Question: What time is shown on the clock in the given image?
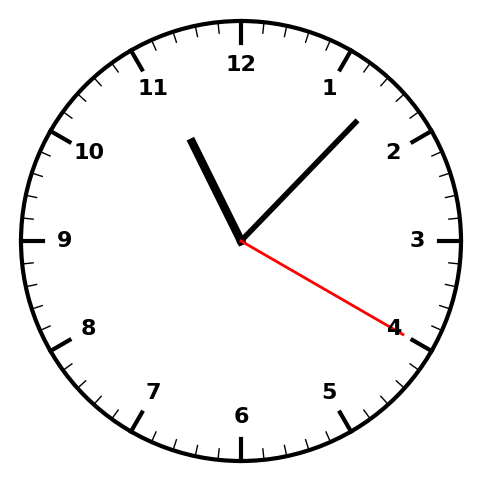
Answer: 11:07:20